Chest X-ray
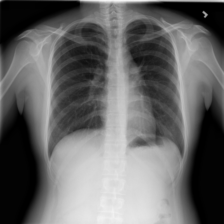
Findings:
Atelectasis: negative
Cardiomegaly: negative
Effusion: negative
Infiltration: negative
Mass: negative
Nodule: negative
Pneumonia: negative
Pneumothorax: negative
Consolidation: negative
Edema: negative
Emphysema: negative
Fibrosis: negative
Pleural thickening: negative
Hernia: negative